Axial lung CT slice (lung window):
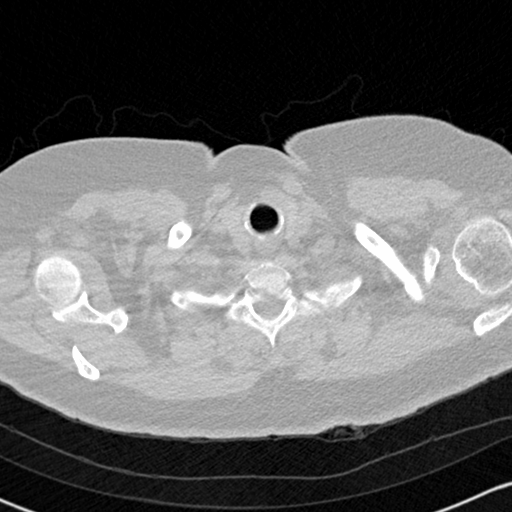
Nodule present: no